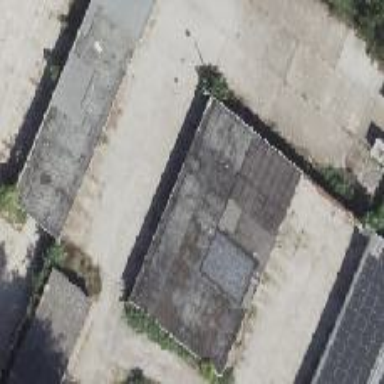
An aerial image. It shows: Garages with flat roofs.